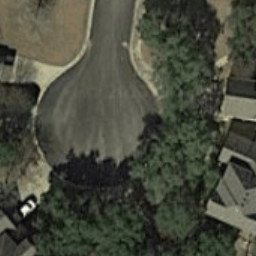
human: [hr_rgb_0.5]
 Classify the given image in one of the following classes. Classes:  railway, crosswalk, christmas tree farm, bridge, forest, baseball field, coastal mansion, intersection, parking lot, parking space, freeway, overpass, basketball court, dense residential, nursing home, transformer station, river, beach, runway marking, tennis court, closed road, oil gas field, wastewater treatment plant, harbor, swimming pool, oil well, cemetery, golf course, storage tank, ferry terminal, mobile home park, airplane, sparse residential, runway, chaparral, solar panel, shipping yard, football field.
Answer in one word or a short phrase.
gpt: closed road